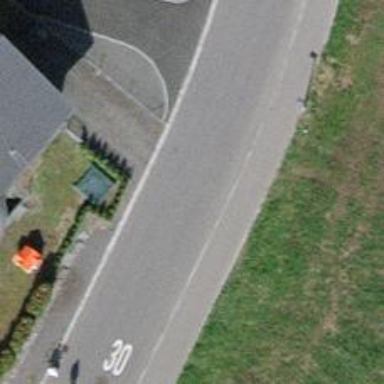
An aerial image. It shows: Smoothly paved residential road.